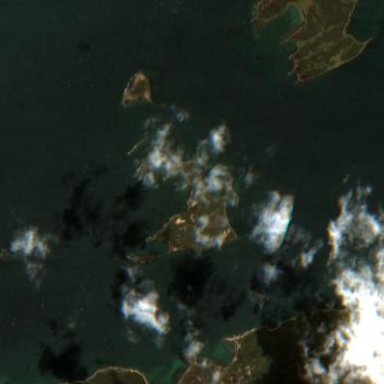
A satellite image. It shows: Islet along the natural coastline.